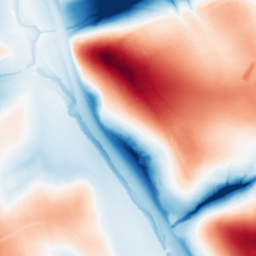
Category: classical
Decomposition family: gaussian_anisotropic
Decomposition parameters: sigma_x: 20
sigma_y: 50
Upsampling method: lanczos
Upsampling parameters: scale: 4
Upsampling scale: 4